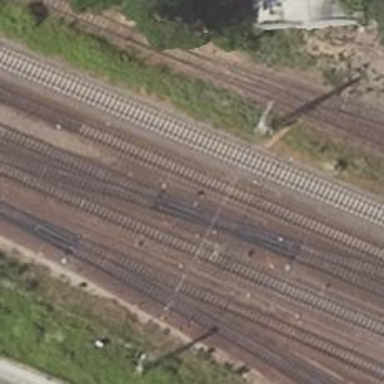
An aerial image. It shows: Electrified rail siding with contact line.